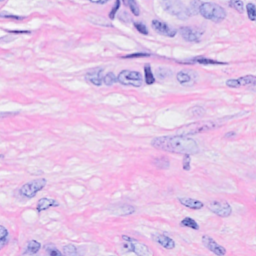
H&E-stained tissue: Breast